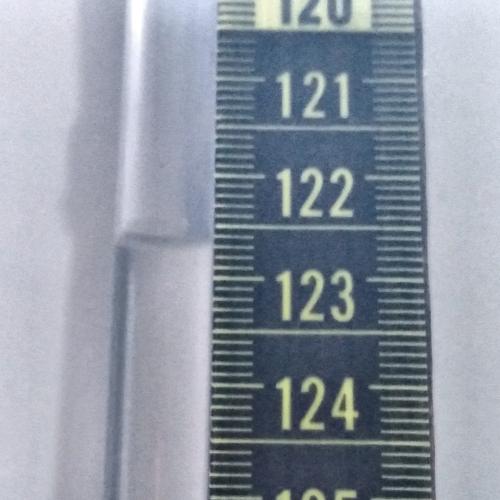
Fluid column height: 122.7 cm